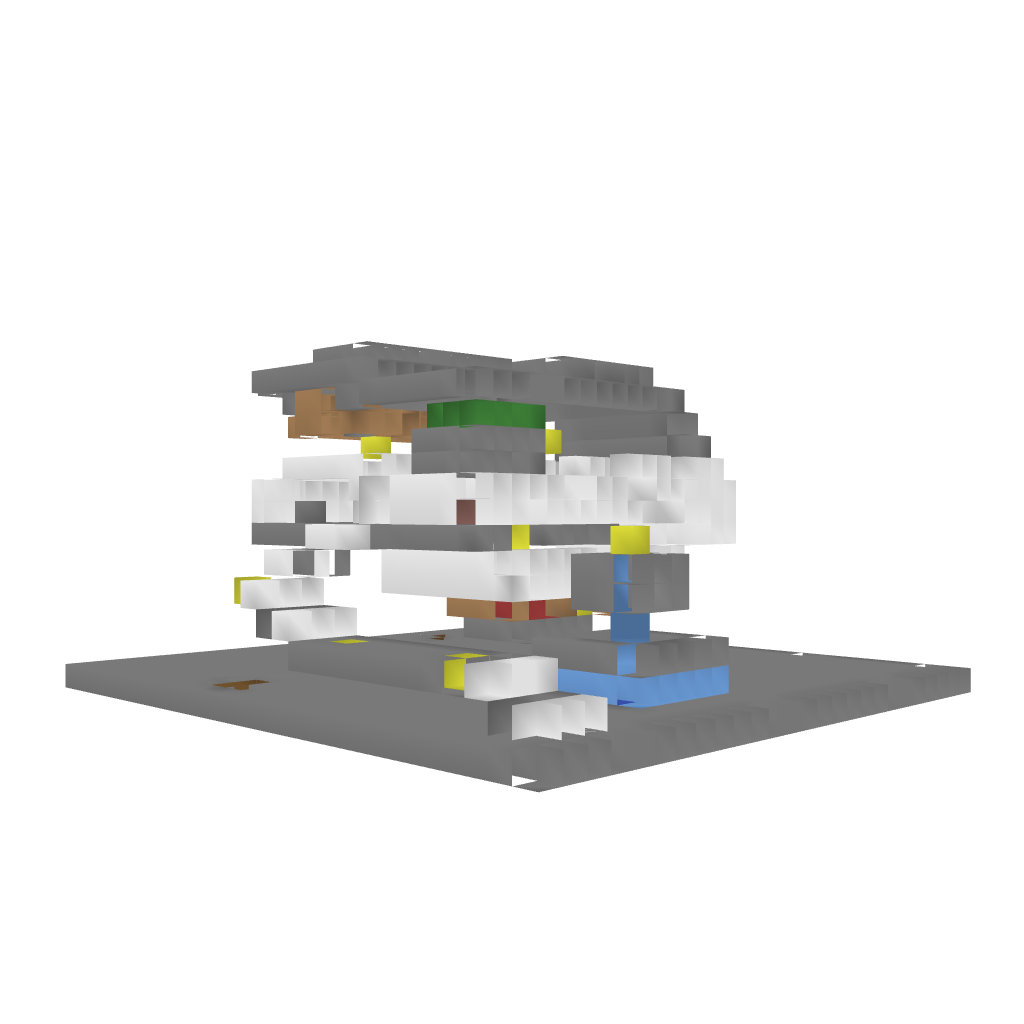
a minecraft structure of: Ambages bad low quality